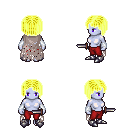
a pixel art fantasy rpg character, female body template, dark elf, purple skin, gray tattered cape, red pants, gold pageboy hairstyle, white cloth bracers, metal boots, dagger, four views (front, back, left, right), 2x2 character sprite sheet, small pixel art, hard edges, no anti-aliasing